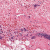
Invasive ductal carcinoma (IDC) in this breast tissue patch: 0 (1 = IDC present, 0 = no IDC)